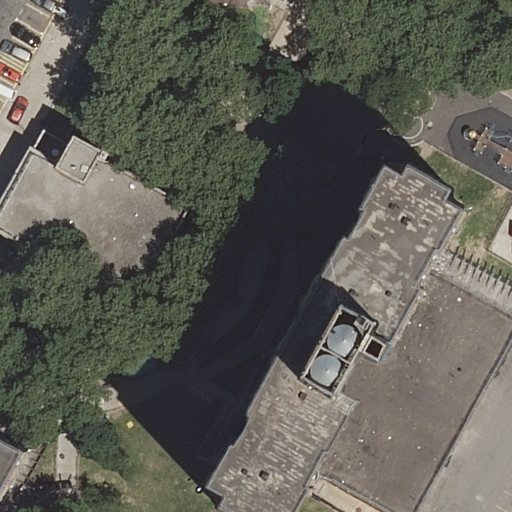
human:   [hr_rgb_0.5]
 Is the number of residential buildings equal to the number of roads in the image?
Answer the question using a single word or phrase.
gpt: no

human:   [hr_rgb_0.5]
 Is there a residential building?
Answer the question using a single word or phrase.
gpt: yes

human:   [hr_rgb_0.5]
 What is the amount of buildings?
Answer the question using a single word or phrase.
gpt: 4

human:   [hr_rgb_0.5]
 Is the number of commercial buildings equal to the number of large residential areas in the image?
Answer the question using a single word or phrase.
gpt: no

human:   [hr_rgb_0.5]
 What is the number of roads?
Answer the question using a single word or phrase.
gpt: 7

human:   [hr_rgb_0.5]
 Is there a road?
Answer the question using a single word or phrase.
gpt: yes

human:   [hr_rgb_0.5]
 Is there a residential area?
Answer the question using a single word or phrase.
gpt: yes

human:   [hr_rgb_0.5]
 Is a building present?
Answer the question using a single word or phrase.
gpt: yes

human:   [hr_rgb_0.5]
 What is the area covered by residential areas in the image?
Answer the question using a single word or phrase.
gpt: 1866m2

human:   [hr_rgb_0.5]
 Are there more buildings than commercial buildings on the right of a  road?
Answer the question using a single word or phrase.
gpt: yes

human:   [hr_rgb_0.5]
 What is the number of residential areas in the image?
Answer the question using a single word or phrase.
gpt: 1

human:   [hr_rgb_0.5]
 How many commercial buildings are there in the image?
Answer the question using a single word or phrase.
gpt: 0

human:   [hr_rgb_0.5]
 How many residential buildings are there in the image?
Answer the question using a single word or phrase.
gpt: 3

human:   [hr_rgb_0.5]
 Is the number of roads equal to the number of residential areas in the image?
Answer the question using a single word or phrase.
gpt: no

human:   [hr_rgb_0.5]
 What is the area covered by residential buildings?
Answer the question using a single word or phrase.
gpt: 1568m2

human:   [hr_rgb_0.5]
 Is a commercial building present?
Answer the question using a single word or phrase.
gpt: no

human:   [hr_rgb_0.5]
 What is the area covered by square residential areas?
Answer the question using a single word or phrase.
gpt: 0m2

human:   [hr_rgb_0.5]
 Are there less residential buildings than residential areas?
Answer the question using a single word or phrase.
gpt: no

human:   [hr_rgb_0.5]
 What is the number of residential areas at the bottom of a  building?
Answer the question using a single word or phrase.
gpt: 1

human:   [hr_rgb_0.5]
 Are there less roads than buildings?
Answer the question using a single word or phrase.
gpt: no

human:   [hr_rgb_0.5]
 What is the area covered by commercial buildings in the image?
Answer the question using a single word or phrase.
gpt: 0m2

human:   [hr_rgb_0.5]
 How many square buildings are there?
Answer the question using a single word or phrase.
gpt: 0

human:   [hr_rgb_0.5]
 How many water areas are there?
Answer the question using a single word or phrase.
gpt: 0

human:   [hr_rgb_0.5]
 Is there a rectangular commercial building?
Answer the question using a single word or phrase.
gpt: no

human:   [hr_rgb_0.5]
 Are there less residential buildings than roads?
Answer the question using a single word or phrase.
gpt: yes

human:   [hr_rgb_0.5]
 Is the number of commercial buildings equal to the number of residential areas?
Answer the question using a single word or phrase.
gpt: no

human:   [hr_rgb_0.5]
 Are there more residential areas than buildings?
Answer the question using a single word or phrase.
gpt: no

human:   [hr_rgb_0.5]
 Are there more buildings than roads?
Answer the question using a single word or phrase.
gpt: no

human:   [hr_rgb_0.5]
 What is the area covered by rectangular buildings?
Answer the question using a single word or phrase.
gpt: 10m2

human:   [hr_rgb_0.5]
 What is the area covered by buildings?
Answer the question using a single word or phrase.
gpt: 1571m2

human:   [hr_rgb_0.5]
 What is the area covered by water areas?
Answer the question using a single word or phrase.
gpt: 0m2

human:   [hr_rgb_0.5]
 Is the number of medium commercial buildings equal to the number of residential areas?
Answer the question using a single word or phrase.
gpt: no

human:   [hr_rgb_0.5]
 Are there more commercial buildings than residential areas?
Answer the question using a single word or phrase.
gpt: no

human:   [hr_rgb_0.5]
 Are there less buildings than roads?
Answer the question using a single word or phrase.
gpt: yes

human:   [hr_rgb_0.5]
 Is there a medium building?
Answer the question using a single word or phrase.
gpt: yes

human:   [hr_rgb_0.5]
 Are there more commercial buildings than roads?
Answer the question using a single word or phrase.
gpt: no

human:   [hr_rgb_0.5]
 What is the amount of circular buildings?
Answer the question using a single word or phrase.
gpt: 0

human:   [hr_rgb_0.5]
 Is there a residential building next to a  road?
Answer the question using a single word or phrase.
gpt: yes

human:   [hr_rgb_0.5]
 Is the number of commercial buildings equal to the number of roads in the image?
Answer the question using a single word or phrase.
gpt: no

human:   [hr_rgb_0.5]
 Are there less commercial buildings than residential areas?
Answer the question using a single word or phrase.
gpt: yes

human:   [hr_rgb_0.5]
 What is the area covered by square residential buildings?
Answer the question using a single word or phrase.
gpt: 0m2

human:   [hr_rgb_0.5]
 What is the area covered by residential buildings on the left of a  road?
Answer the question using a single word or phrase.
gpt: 1561m2

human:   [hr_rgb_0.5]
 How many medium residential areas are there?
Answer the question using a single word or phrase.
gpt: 0

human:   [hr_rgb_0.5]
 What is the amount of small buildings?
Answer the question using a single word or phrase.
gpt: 2

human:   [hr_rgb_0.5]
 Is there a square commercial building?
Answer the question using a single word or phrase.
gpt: no

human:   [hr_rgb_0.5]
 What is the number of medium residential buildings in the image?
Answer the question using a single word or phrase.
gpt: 1

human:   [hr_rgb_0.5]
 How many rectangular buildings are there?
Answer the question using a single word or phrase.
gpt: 2

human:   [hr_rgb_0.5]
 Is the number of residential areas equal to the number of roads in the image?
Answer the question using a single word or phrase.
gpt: no

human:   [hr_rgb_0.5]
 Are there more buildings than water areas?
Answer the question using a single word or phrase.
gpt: yes

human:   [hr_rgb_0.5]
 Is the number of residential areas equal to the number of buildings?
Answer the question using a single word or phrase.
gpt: no

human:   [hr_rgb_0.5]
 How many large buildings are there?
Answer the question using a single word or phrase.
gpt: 1

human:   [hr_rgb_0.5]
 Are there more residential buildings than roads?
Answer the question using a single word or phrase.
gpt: no

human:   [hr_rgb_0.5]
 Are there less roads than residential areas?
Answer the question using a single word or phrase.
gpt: no

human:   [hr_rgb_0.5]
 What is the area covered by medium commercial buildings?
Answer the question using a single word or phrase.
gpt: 0m2

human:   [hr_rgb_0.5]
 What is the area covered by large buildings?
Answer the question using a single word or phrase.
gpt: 1241m2

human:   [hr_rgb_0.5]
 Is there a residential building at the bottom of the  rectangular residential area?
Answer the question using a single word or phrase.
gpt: yes

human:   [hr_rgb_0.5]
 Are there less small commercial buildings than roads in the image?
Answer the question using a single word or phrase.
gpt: yes

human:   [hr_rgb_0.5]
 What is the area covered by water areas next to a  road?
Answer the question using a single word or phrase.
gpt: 0m2

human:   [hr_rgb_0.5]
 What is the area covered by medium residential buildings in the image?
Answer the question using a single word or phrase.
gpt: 320m2

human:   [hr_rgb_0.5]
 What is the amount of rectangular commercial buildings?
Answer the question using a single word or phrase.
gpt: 0

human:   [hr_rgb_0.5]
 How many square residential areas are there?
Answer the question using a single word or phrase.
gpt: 0

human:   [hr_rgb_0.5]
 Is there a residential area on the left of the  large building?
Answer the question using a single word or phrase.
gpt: yes

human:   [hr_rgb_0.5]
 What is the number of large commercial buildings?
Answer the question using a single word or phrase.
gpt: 0

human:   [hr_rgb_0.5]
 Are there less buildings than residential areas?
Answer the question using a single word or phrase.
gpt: no